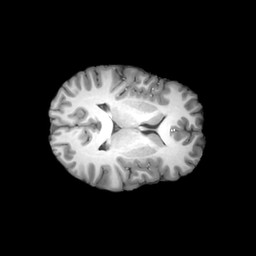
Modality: T1w
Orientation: axial